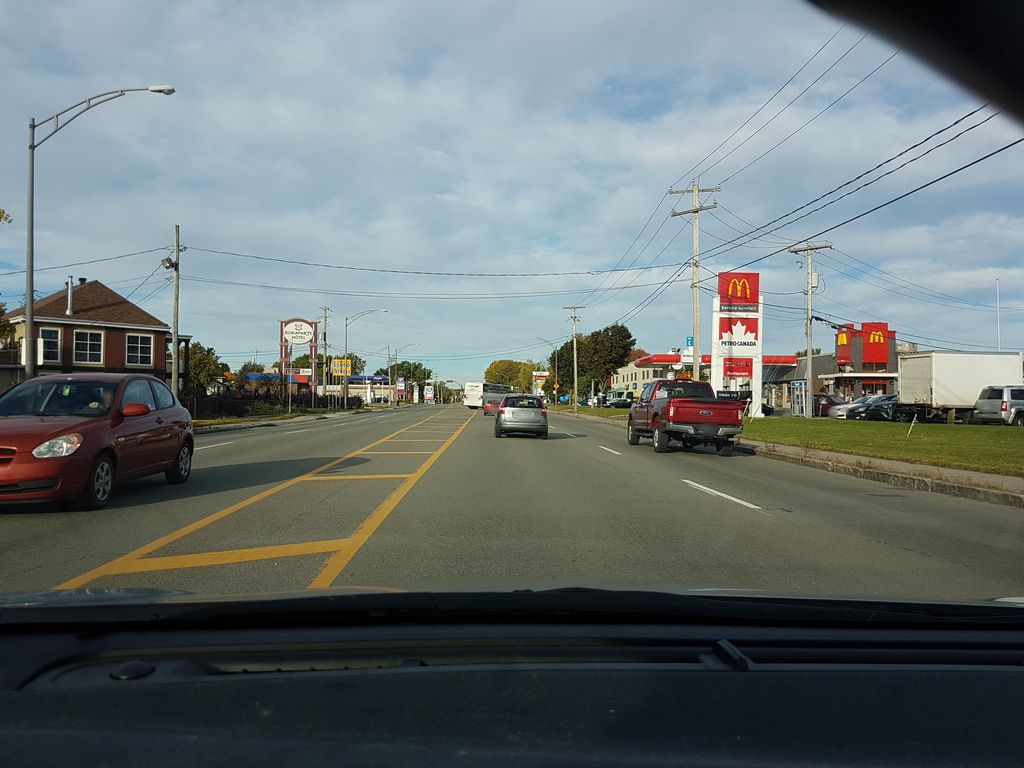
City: quebec_city